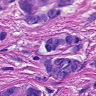
Metastatic tissue present: yes